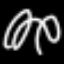
Label: squiggle